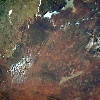
Label: land